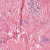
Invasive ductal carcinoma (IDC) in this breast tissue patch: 0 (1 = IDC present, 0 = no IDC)